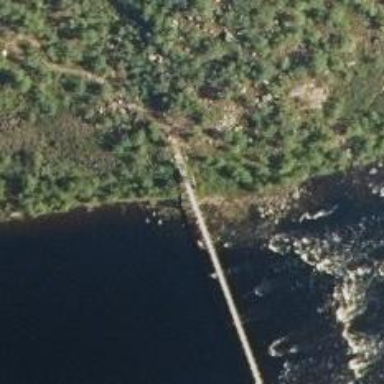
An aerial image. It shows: Bridge supported by pylons.